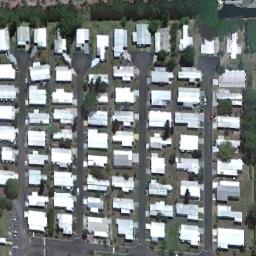
Label: residential